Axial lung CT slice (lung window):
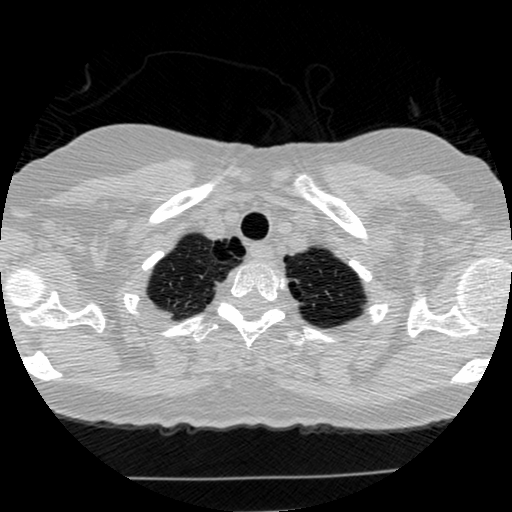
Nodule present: no